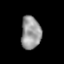
Tissue: lung
Cell type: Others
Senescence score: 0.2327
Nuclear area (px): 642
Mean DAPI intensity: 151.227